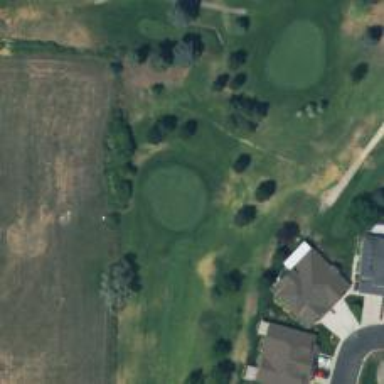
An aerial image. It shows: View of golf hole.